Question: I am trying to create a chart that displays data of the last Seven days using Area Chart.
Is there a way to Dynamically make highcharts display last seven days on the x-axis ?
Format: June 2, June 3 etc

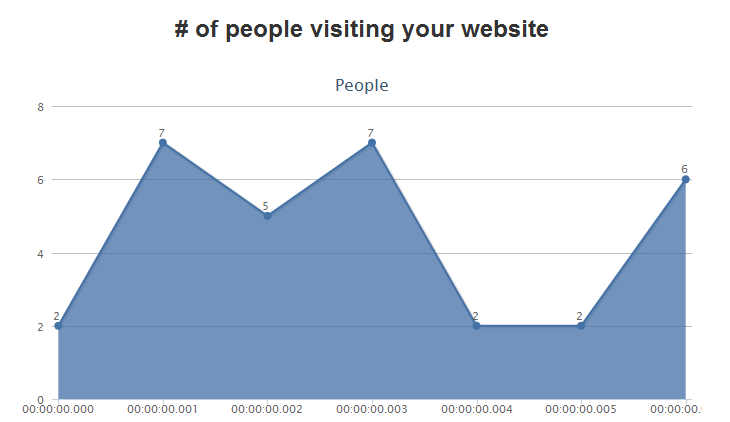
Answer: Why not make the xAxis datetime and pass in your daily values then set the xAxis min to 7 days back from your last point?
Here is an example of what to do: <URL>
Most important link for HighCharts: <URL>
Since we do not know how you are pulling in the data and sending to HighCharts the rest is up to you. The main thing is to read the Reference documentation. HighCharts is crazy powerful and highly customizable. Also, if you have a time-based data set please make sure the data you pass in is in chronological order. While it will not fail to render your jumbled values it will look odd and cause mass hysteria.